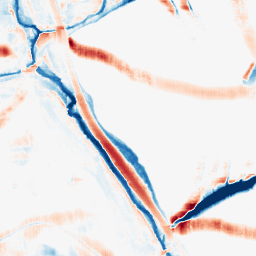
Category: morphological
Decomposition family: morphological_rect
Decomposition parameters: operation: average
width: 20
height: 20
Upsampling method: sinc_hamming
Upsampling parameters: scale: 4
kernel_size: 8
Upsampling scale: 4